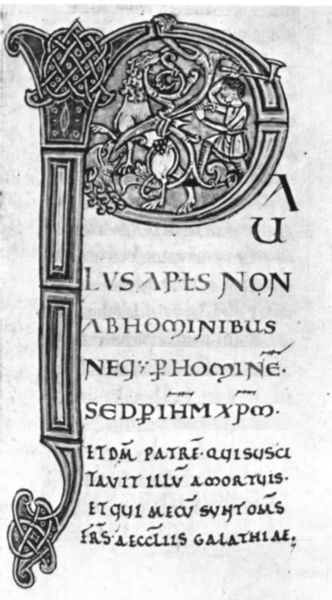
Titel: Initiale ‘P’
Institution: Avranches, Bibliothèque Municipale
Schlagwörter: kampf, mann, grau, schwarz, weiss, tier, ornament, bild, schrift, fight, ornate, religious, white, black, gray, grey, old, verzierung, foto, buch, medaillon, druck, schwarzweiss, seite, illustration, text, buchstaben, initiale, buchseite, axt, greek, man, german, löwe, drawing, paper, emblem, beil, black and white, battle, writing, drachen, letters, letter, leaves, latein, drawings, art, kalligraphie, wörter, medieval, animal, book, majuskel, dragon, arabic, script, paulus, page, lion, latin, illumination, vine, words, manuscript, key, capital, p, axe, tongue, short hair, non, vellum, copy, language, character, initial, illuminated, celtic, middleage, lettering, medeval, keltenknoten, chop, ax, knots, celt, pau, chrarcter, abhominibus, letter p, ㅇㅇ, 그리스어, 이상한 동물, 나팔, 도끼, 괴물, 입실론, 유, alte schrift latein buchseite anfangsbuchstabe